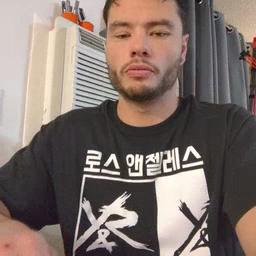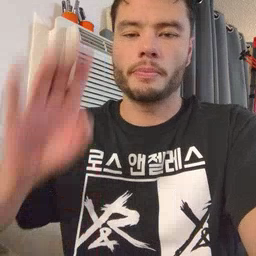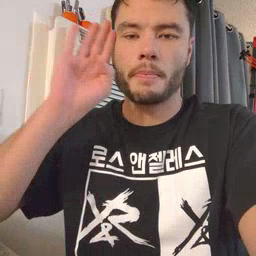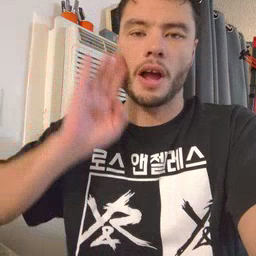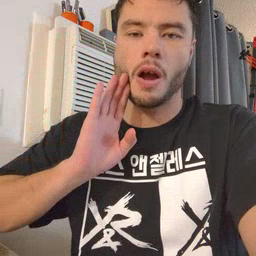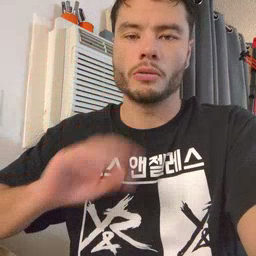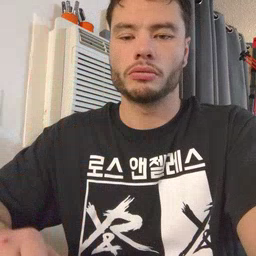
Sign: brown